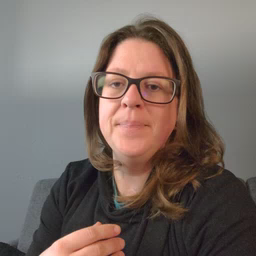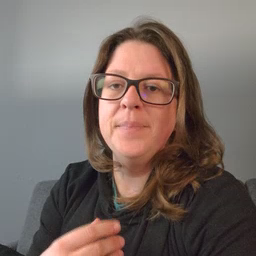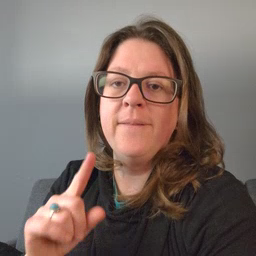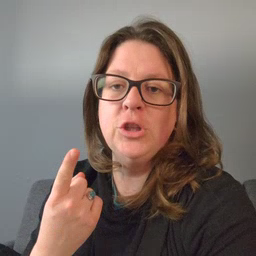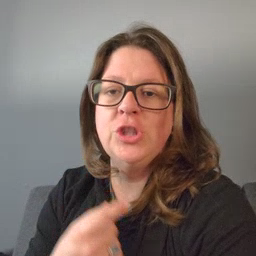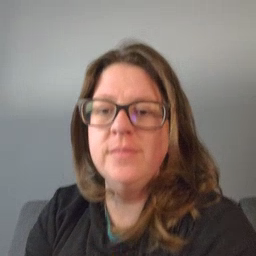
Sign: first